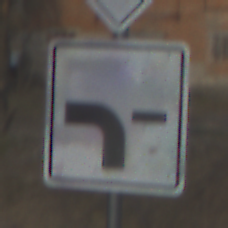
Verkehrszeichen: VerlaufVorfahrtsstrasse6
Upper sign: Vorfahrtsstrasse
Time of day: SunriseSunset
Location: Outdoor (Suburban)
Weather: PartlyCloudy
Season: Winter
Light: Natural